Aerial crown-view tile of a tropical tree (Barro Colorado Island, Panama), acquired 20250715:
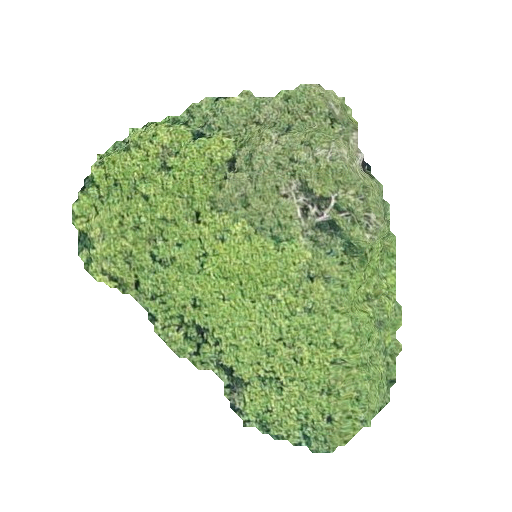
Species: Prioria copaifera
GBIF accepted scientific name: Prioria copaifera
Crown area: 121.974 m²